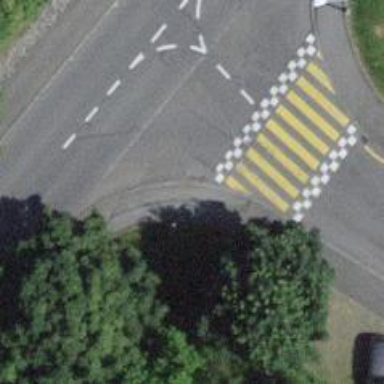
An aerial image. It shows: Kerb barrier.